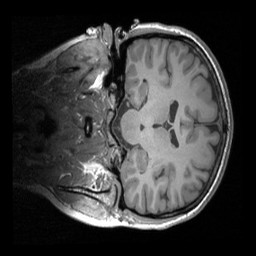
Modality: T1w
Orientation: coronal
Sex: female
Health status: ill
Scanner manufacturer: siemens
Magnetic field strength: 3 T
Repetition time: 1.66 s
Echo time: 0.00254 s